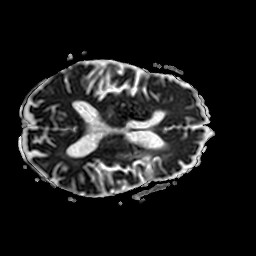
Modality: ADC
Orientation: axial
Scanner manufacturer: philips
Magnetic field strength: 3 T
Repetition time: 3.795 s
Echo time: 0.06119 s